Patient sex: M
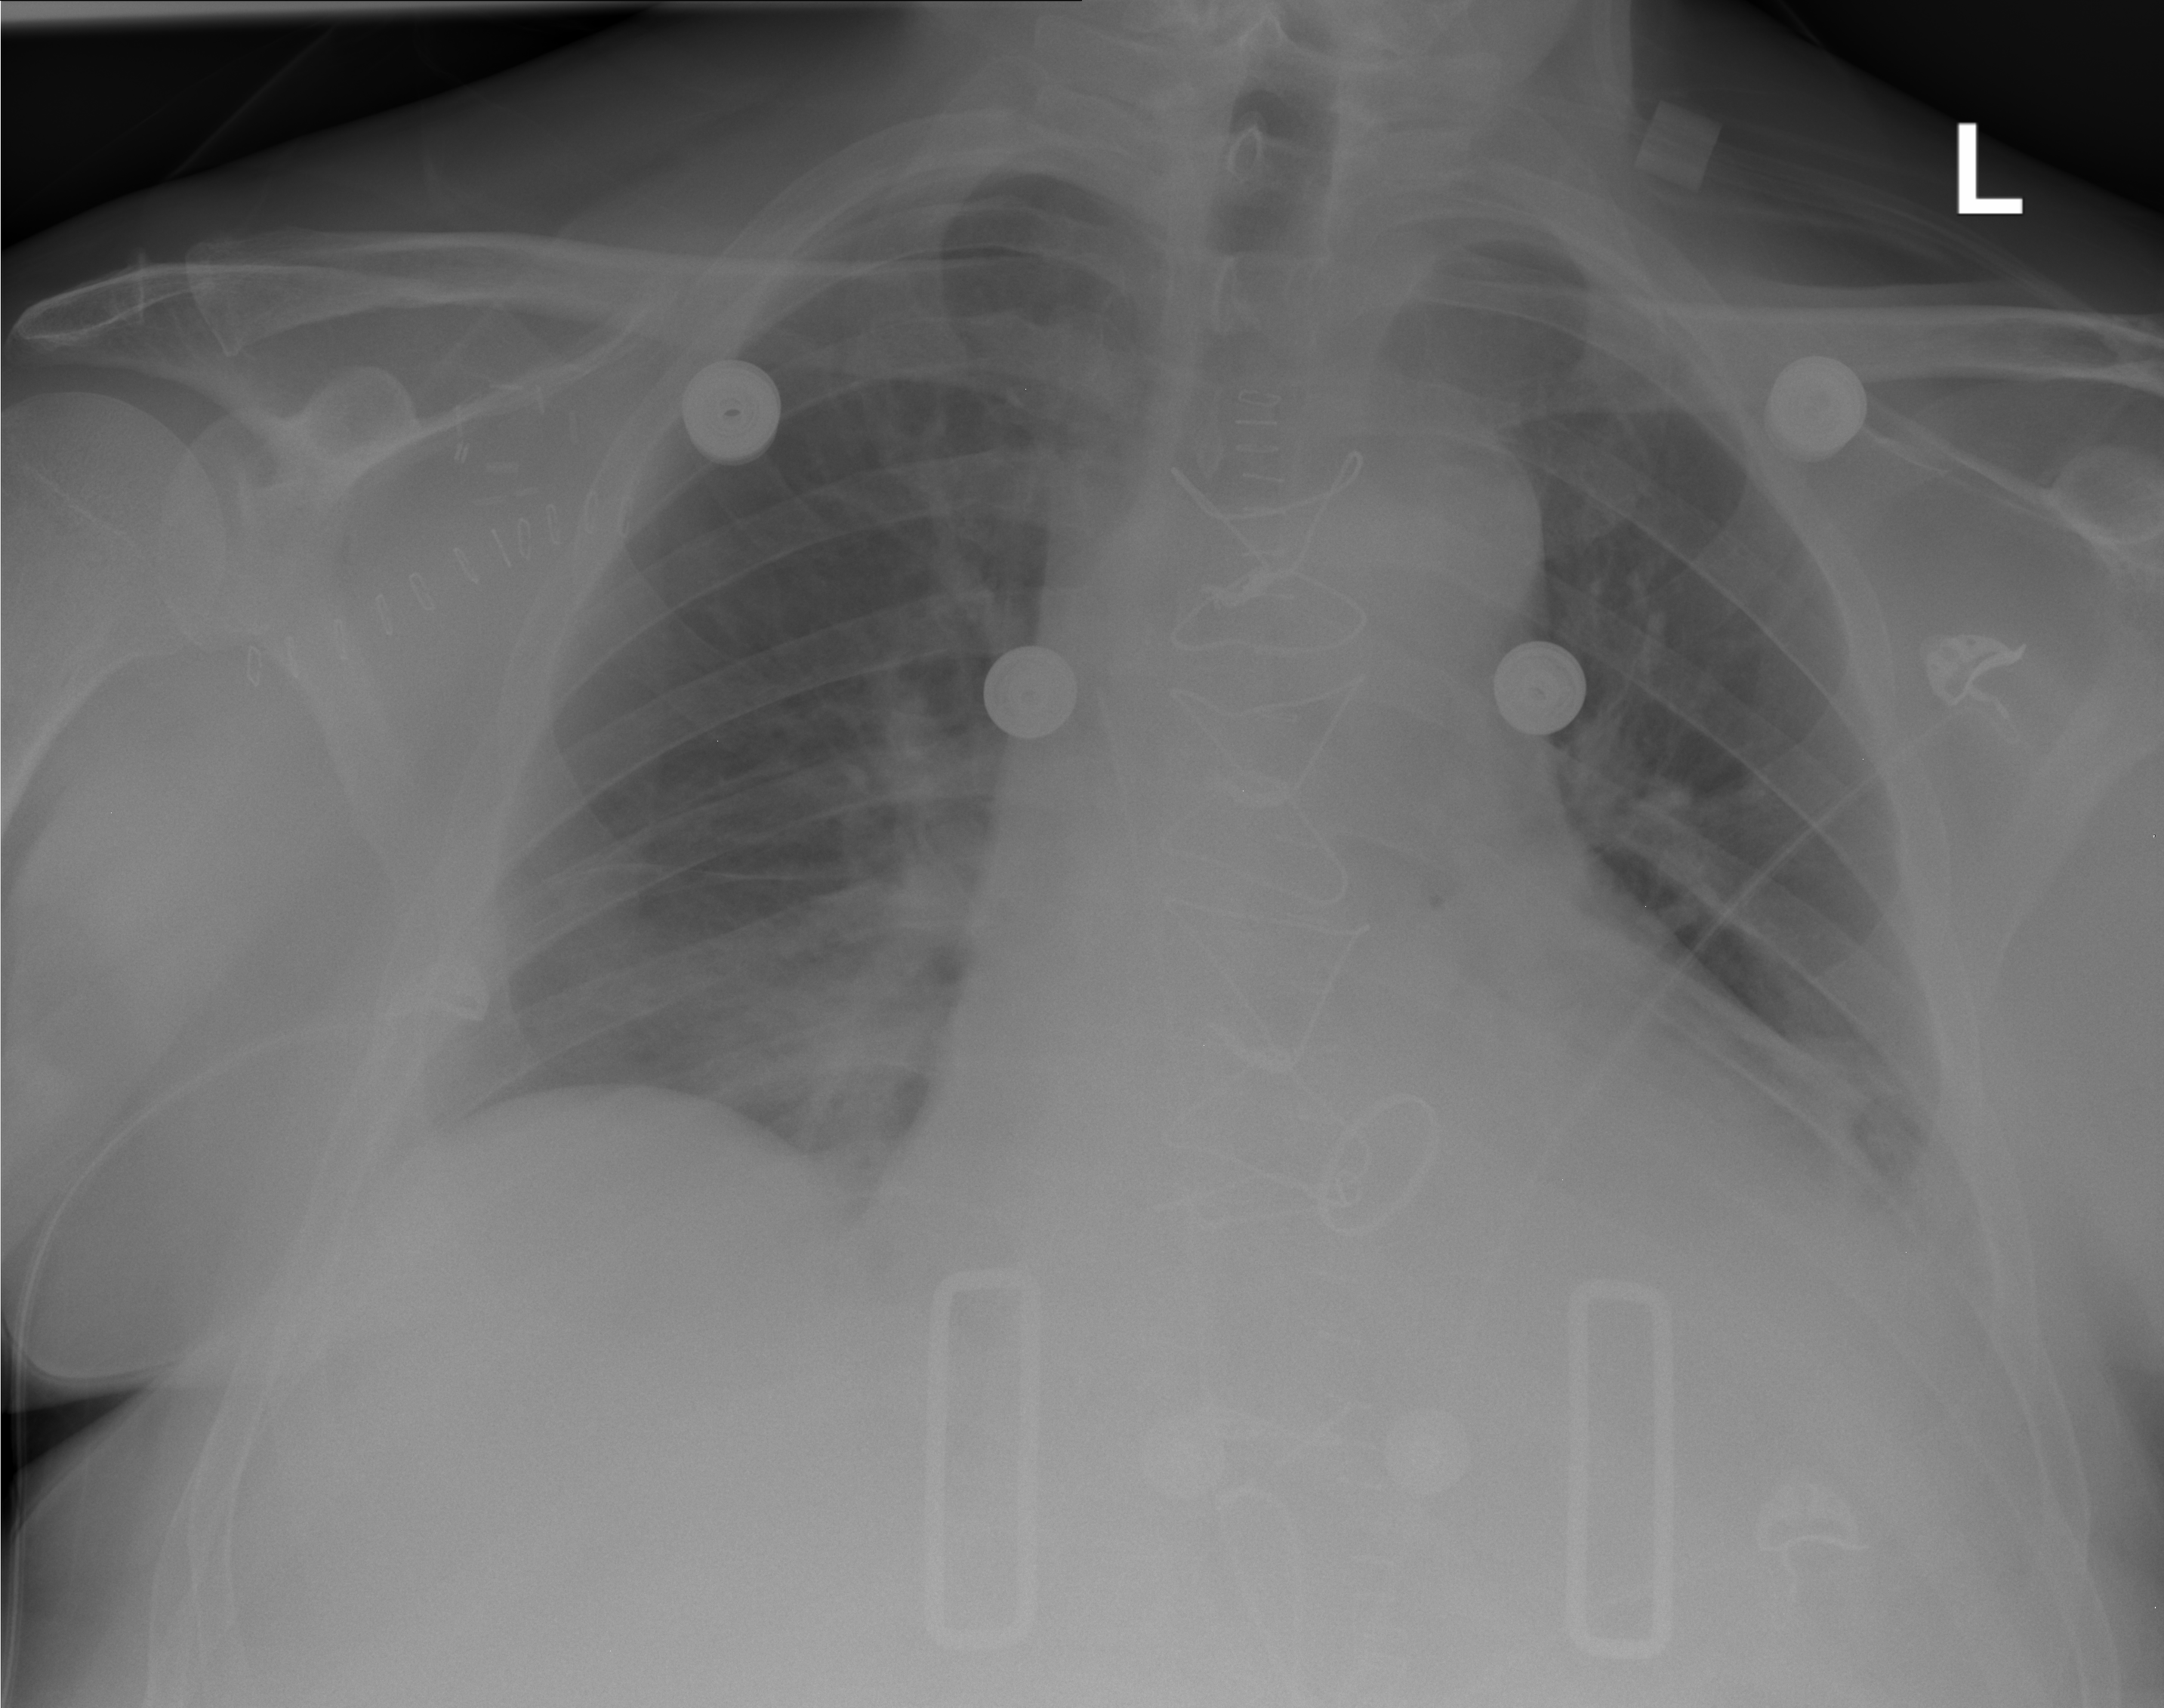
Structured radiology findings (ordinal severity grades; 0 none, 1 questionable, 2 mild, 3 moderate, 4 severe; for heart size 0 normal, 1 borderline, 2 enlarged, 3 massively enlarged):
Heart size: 0
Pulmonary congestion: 2
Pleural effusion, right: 1
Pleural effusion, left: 1
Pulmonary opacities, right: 2
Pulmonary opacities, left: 0
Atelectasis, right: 2
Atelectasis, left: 2